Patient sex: M
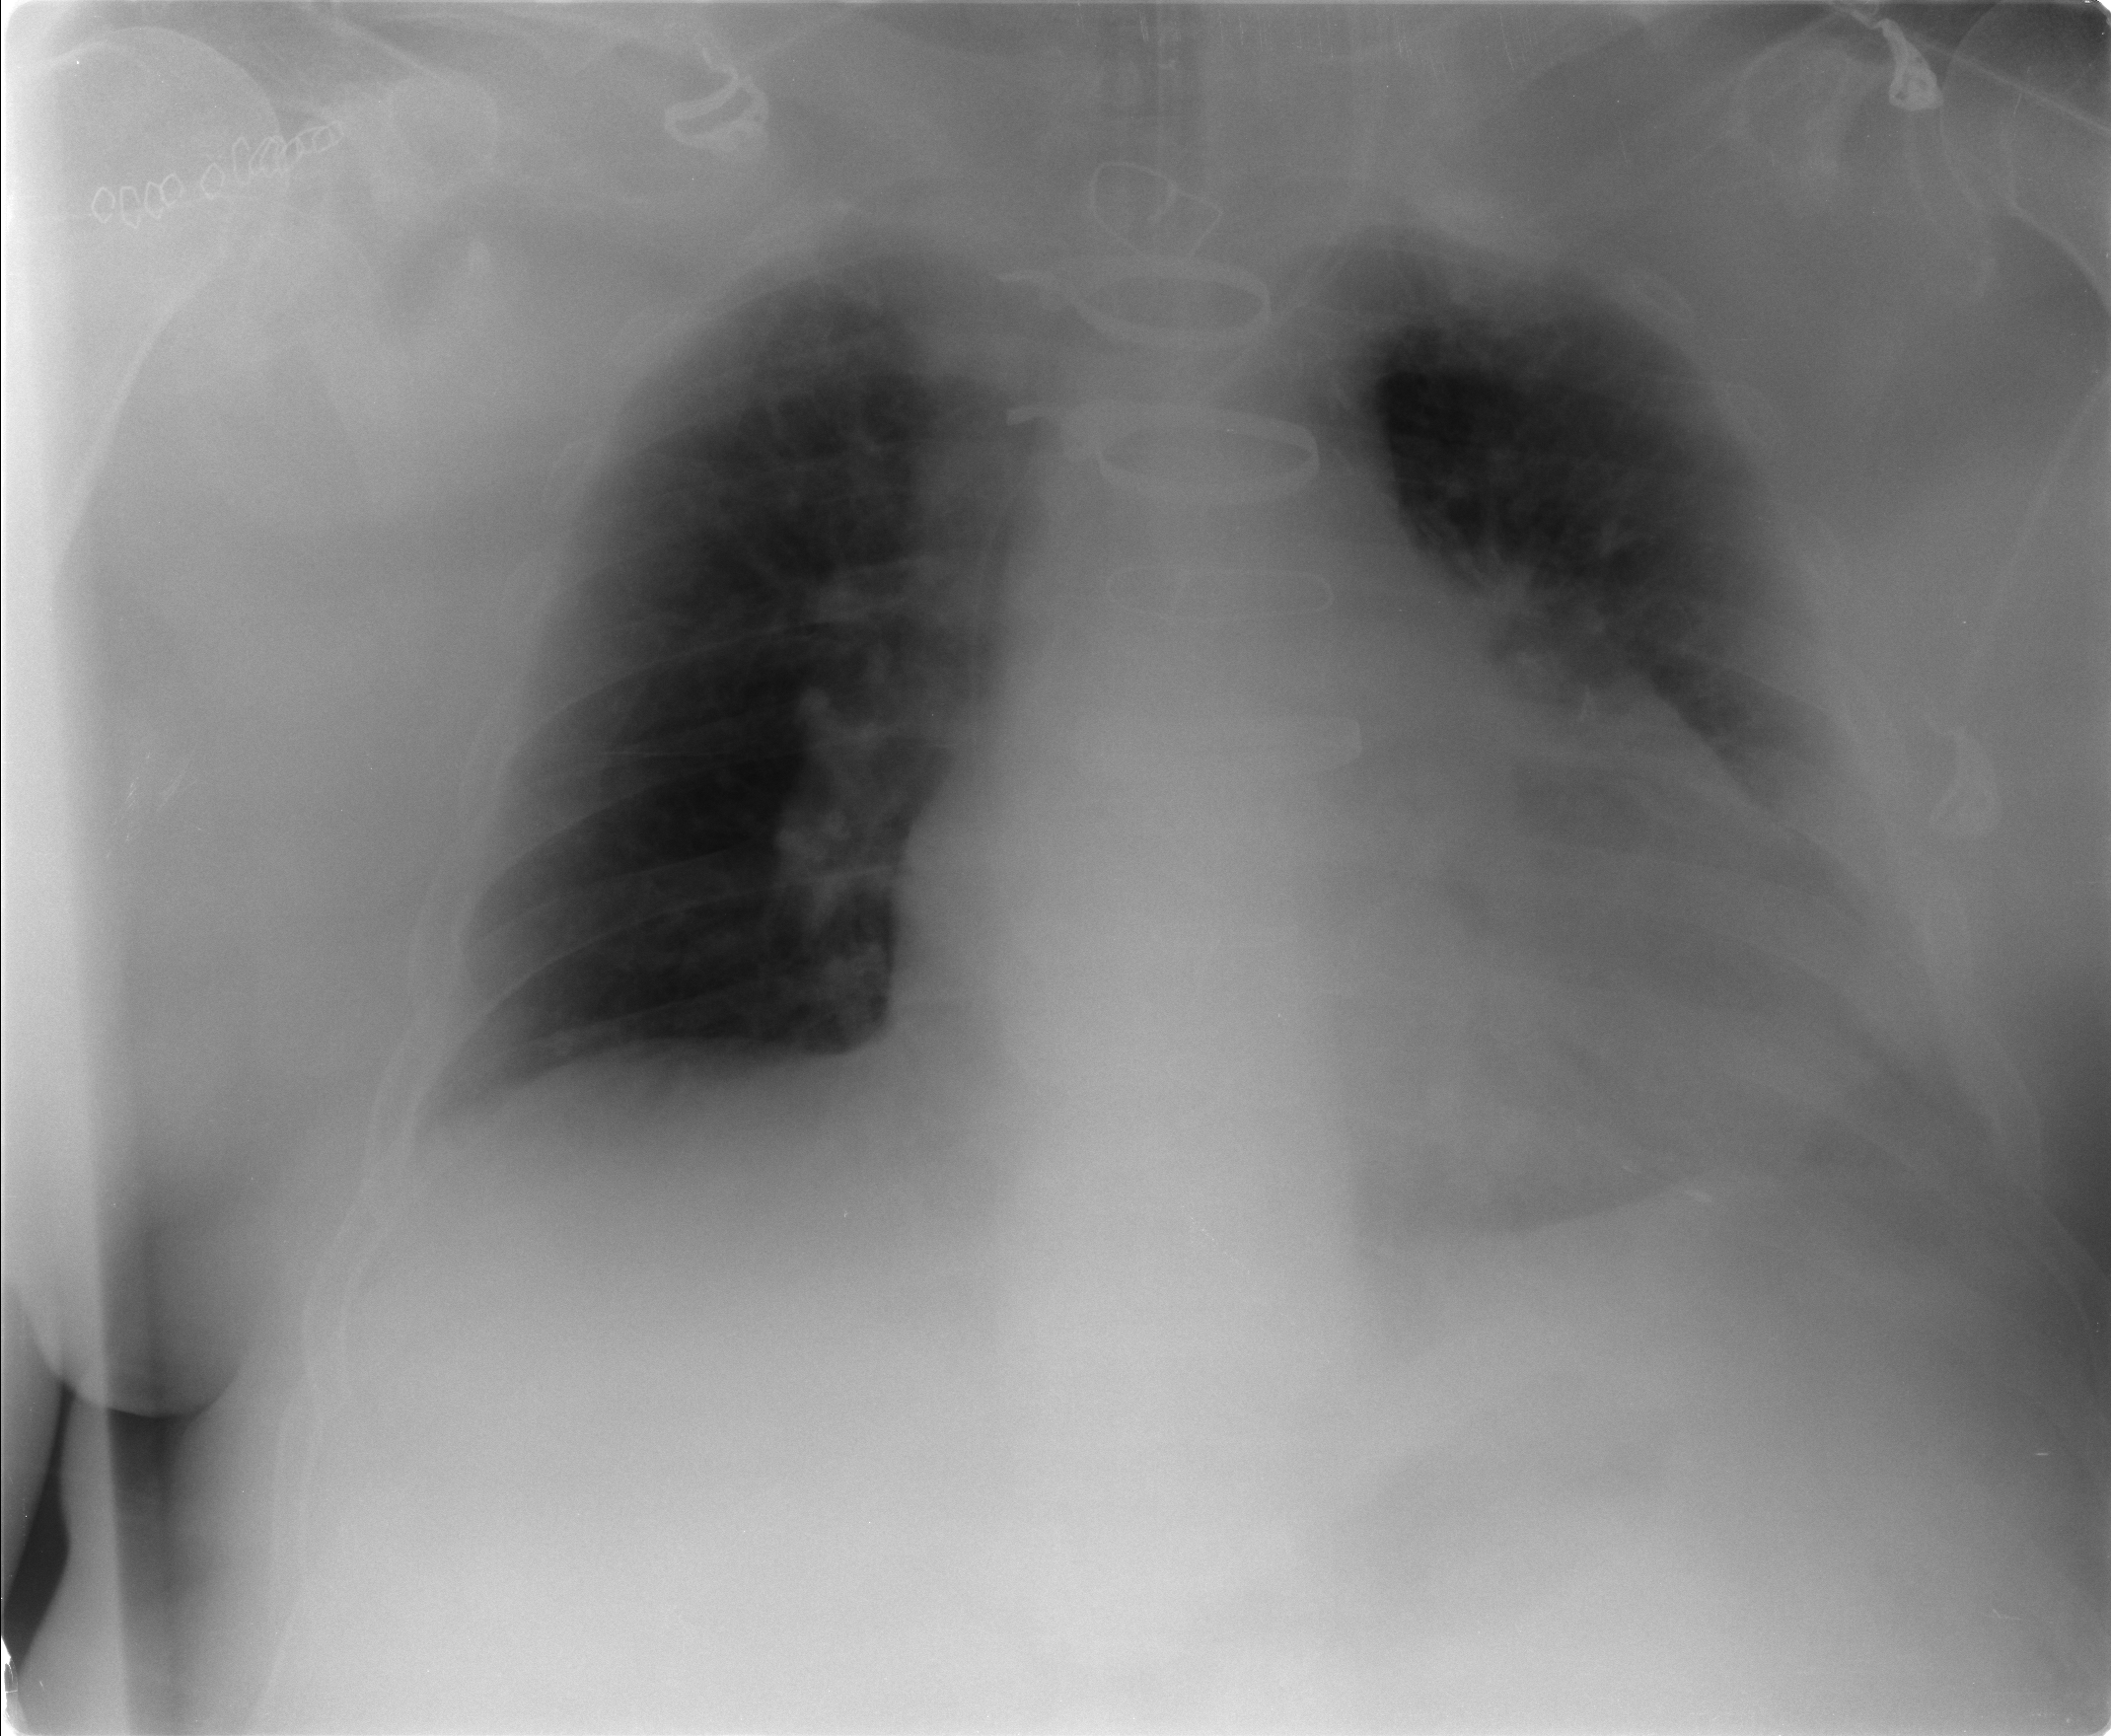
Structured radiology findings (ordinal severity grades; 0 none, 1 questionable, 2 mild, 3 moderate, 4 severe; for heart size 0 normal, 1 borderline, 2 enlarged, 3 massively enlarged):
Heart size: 3
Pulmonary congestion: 2
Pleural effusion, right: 0
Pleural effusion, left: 2
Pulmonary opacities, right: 0
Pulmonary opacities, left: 0
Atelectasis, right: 2
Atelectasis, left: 2